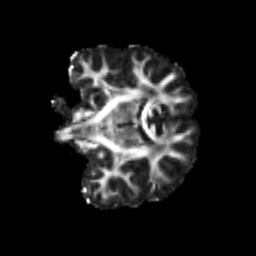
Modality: FA
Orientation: coronal
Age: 35
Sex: male
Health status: healthy
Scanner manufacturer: siemens
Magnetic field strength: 3 T
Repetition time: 3.6 s
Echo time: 0.0964 s